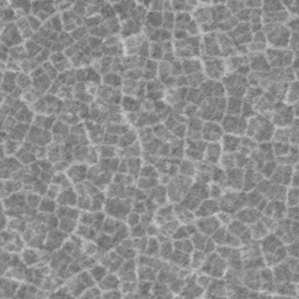
Label: frost